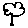
Label: tree